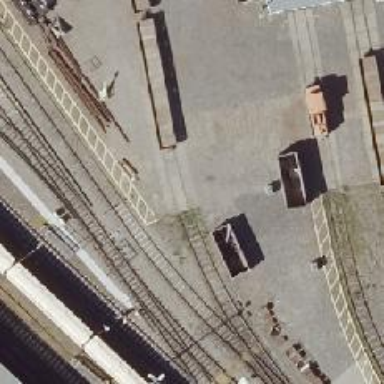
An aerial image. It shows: Yard meant for services.